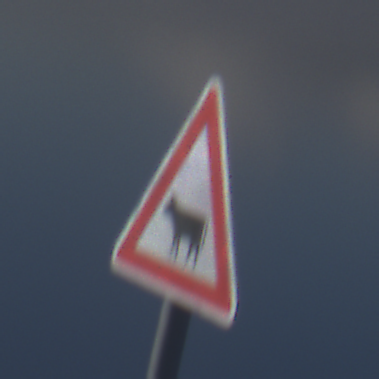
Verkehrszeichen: ViehtriebRechts
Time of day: MorningAfternoon
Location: Outdoor (Nature)
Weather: PartlyCloudy
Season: NotSpecified
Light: Natural